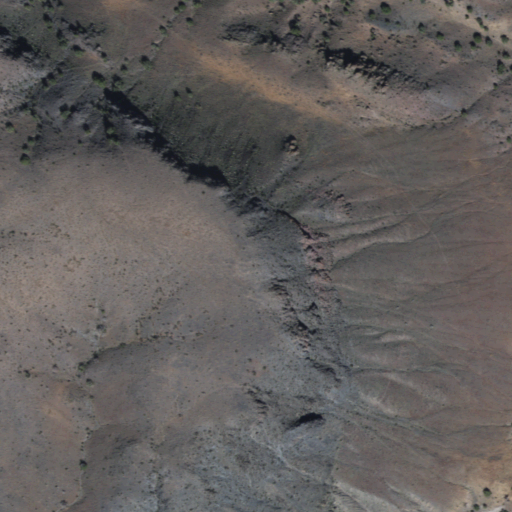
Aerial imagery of mountain in Arizona named Ram Butte containing shrub and grassland